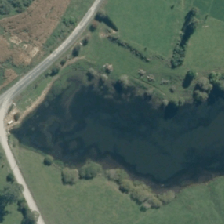
Land cover: lake_pond